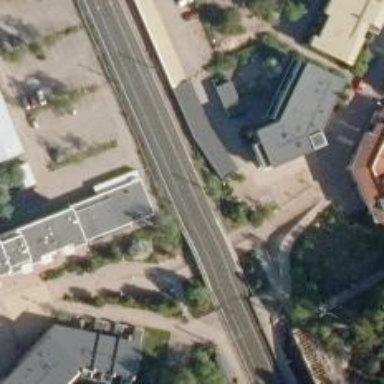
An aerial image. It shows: Railway signal with catenary mast.